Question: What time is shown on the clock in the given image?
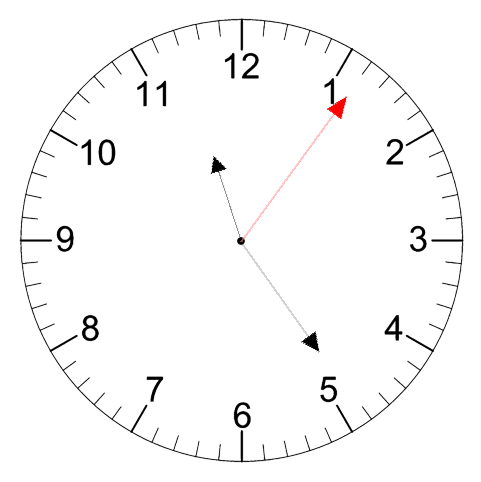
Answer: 11:24:06